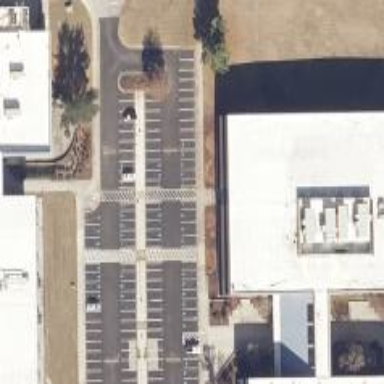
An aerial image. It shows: Parking space.